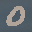
Label: 0